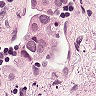
Metastatic tissue present: yes